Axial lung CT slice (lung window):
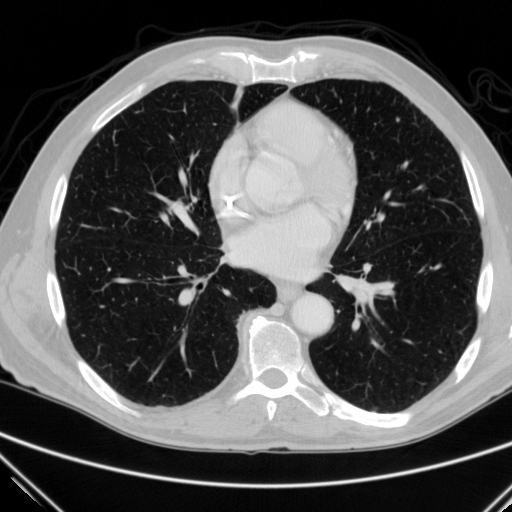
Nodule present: no